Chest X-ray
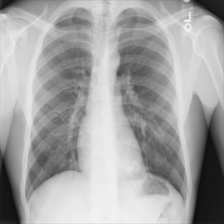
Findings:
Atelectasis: negative
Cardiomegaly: negative
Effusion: negative
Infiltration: negative
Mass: negative
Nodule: negative
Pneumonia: negative
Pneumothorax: negative
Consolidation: negative
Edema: negative
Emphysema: negative
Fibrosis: negative
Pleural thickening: negative
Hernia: negative